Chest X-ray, AP view. Patient: 58 years old, sex M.
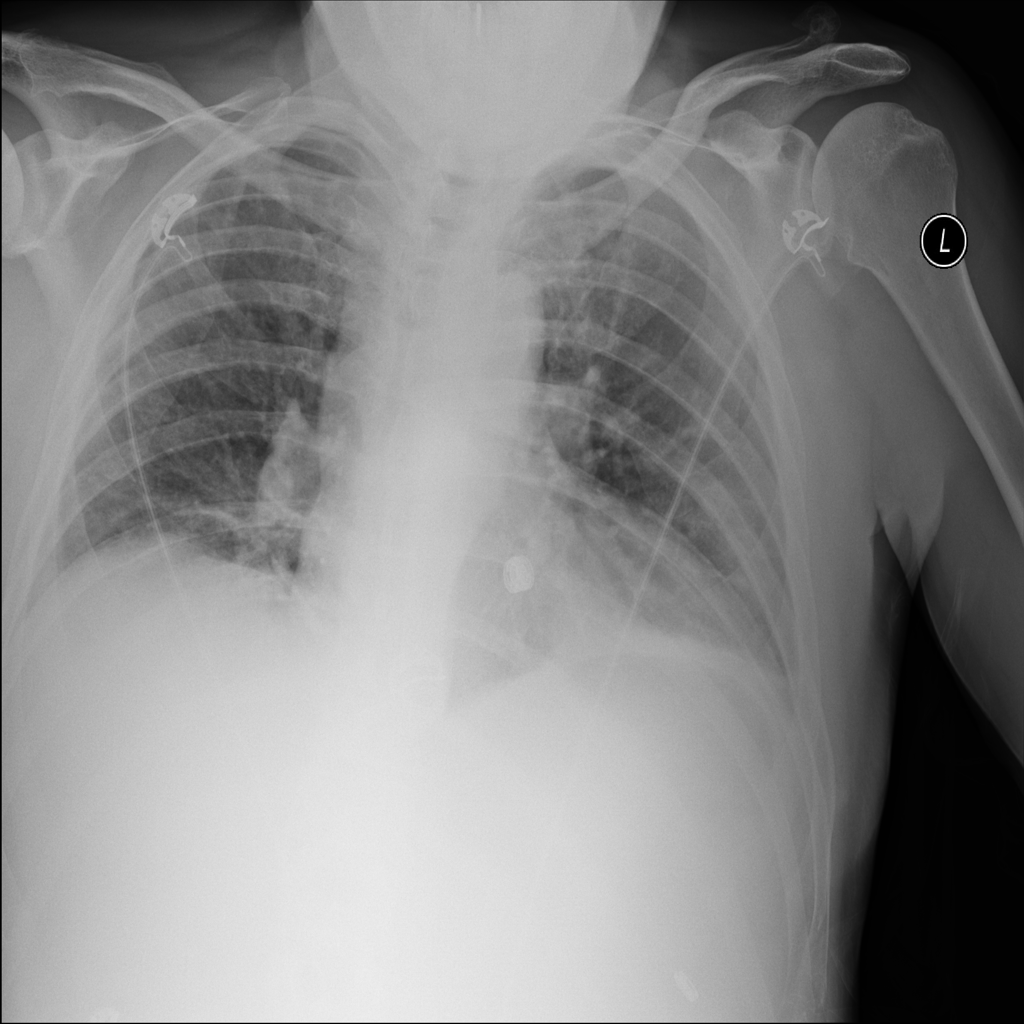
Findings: Atelectasis, Effusion